Interaction volume radius: 5 \u00c5
Interaction volume height: 35 \u00c5
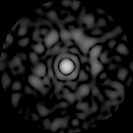
Disorder parameter: 0.8521